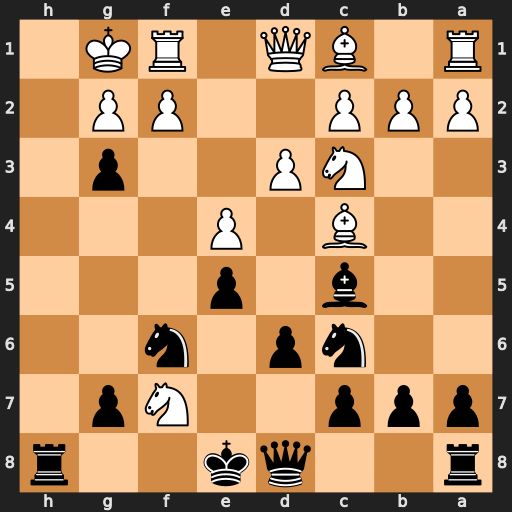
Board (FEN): r2qk2r/ppp2Np1/2np1n2/2b1p3/2B1P3/2NP2p1/PPP2PP1/R1BQ1RK1
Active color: b
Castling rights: kq
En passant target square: -
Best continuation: Nxe4 Nxh8 Qh4 Qh5+ Qxh5 Bf7+ Qxf7